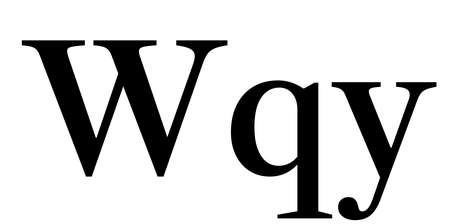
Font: LibreCaslonText_Medium